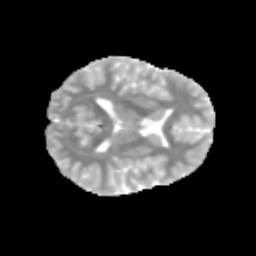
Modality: MD
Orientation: axial
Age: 12
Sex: female
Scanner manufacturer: siemens
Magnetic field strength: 3 T
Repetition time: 3.8 s
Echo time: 0.07 s